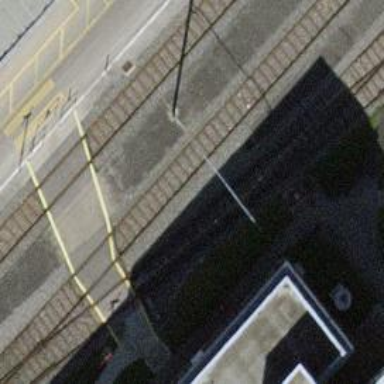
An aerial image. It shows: Railway switch.